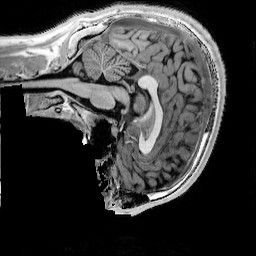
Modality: T1w
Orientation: sagittal
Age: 16
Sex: male
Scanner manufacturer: siemens
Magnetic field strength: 3 T
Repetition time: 4 s
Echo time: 0.00291 s